Aerial crown-view tile of a tropical tree (Barro Colorado Island, Panama), acquired 20250414:
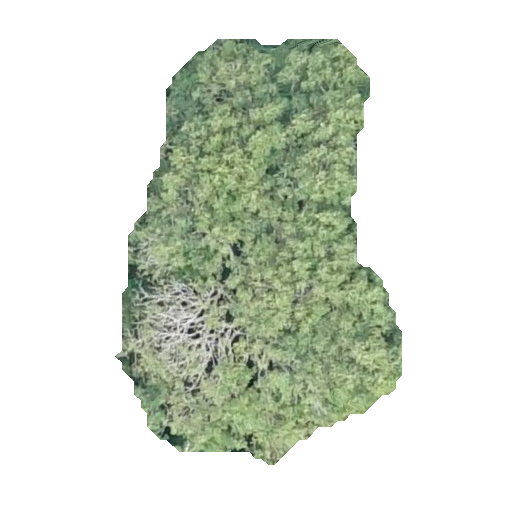
Species: Tachigali panamensis
GBIF accepted scientific name: Tachigali panamensis
Crown area: 132.037 m²